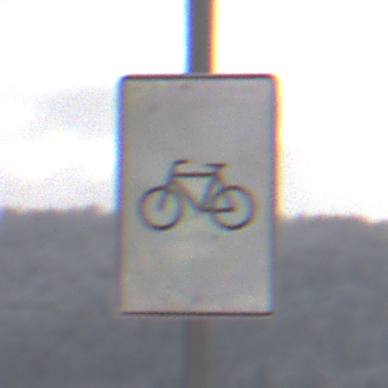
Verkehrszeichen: RadverkehrOhnePfeilsymbol
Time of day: MorningAfternoon
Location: Outdoor (Nature)
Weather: PartlyCloudy
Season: Winter
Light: Natural